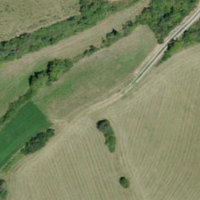
EUNIS habitat code: 24
Species observed at this site:
Ballota nigra